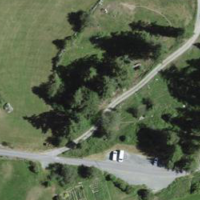
EUNIS habitat code: 26
Species observed at this site:
Prunus padus
Matricaria discoidea